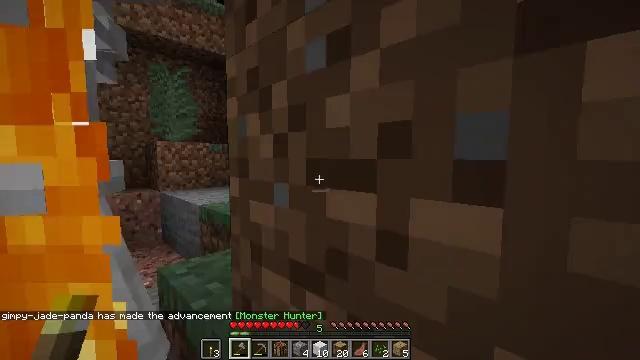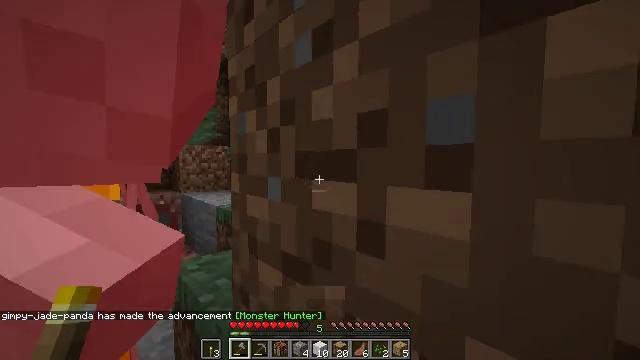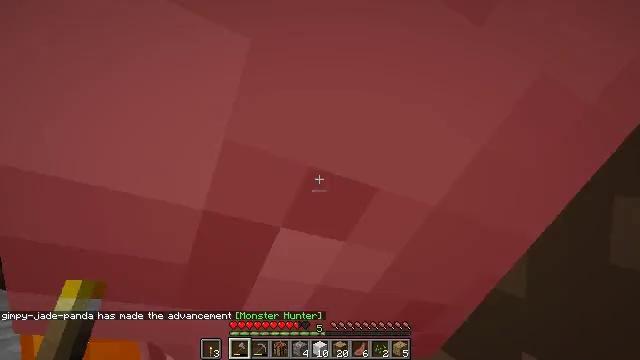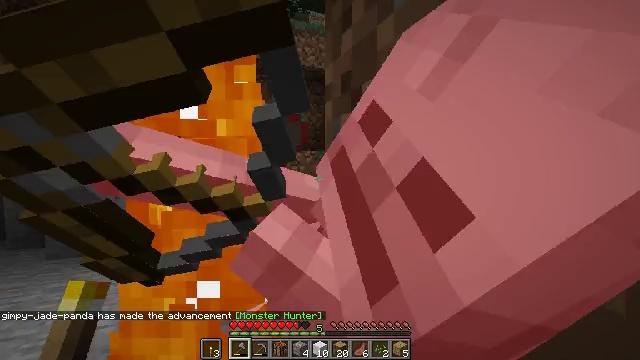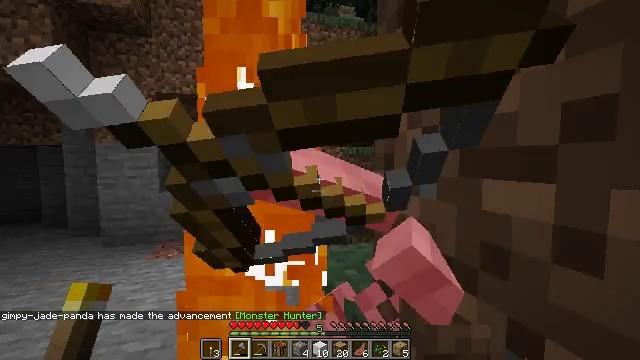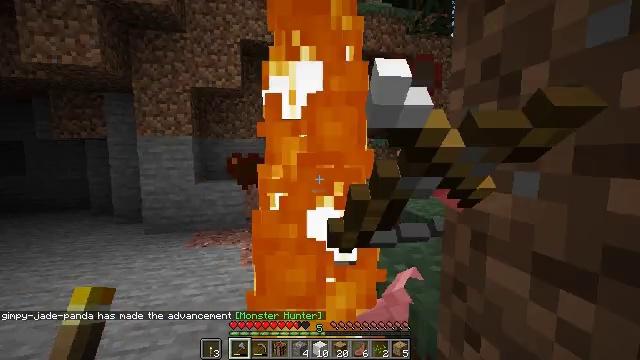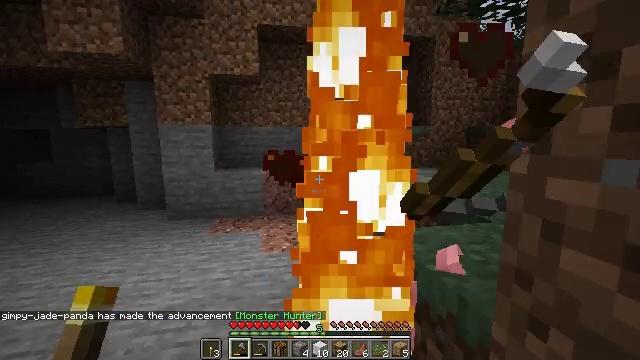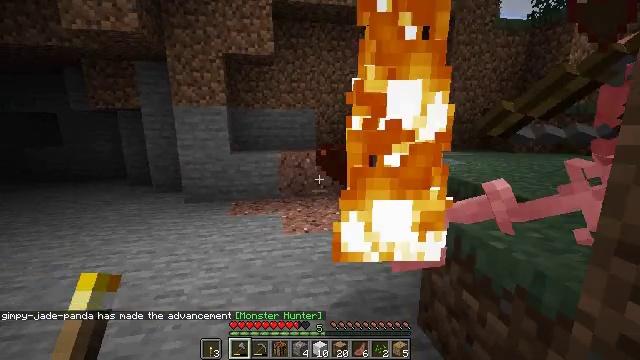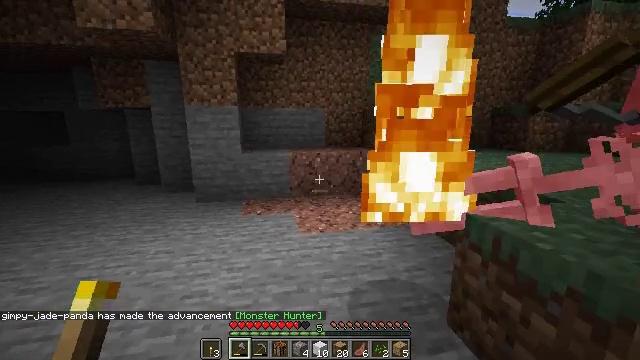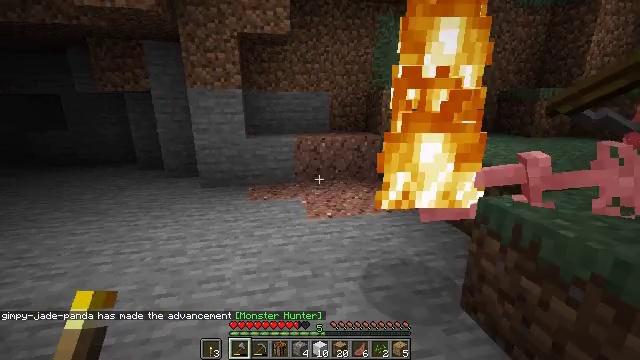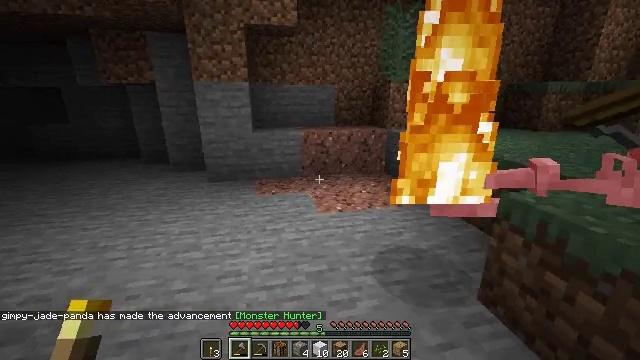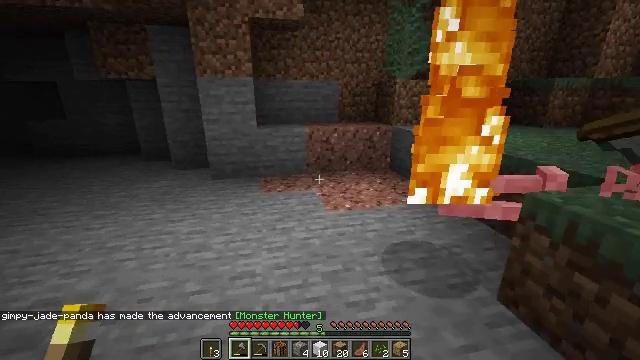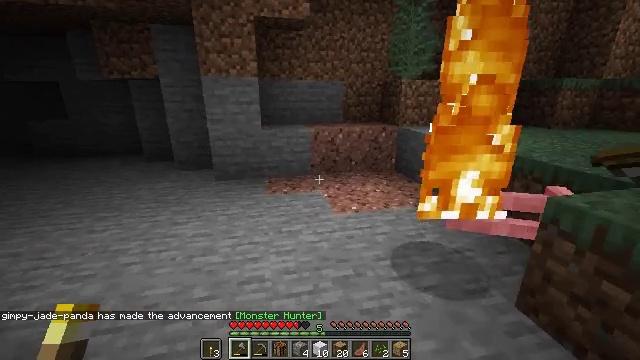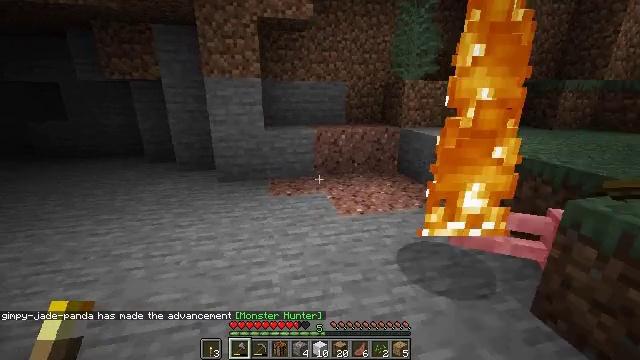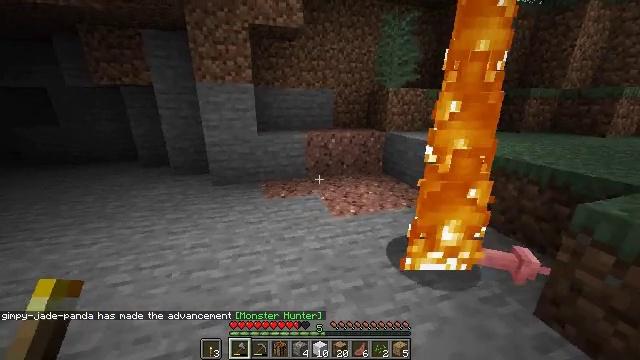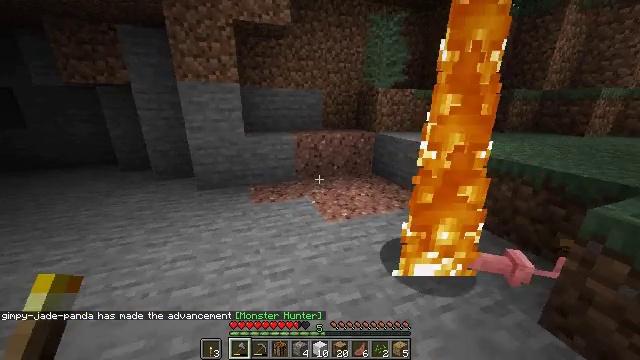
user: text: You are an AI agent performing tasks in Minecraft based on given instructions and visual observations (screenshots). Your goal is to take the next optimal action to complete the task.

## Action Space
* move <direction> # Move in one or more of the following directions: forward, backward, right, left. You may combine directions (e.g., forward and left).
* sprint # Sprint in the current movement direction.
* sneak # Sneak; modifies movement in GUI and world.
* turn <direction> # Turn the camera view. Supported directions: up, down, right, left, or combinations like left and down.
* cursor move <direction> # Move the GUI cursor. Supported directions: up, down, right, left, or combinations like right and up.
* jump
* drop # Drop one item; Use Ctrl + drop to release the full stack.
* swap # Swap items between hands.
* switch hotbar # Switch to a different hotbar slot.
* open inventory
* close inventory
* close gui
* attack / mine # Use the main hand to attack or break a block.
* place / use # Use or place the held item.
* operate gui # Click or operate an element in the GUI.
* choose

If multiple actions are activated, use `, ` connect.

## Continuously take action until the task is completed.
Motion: motion action
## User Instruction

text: Attack the large fern to gather it.
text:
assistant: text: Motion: turn left
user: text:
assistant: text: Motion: turn left
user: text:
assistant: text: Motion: move left, turn left
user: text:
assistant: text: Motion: move left, turn left
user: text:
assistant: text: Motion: move left, turn left and down
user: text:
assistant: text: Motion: move left, turn left and down
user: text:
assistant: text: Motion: move left, turn down, attack / mine
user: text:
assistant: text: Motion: move left, attack / mine
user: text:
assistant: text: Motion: move left, turn down, attack / mine
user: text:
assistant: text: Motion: move left, turn down
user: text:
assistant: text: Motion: move forward and move left
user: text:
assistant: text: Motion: move forward and move left, sprint
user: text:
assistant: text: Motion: move forward, sprint
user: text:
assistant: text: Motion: move forward, sprint, turn right
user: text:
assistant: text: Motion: move forward, sprint, turn right
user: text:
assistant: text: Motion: move forward, sprint
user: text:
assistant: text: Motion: move forward and move right, sprint
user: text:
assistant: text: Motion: move forward and move right, sprint
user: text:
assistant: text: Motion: move forward and move right, sprint
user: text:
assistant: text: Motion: move forward and move right, sprint, turn left and up
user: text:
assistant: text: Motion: move forward and move right, sprint, turn left
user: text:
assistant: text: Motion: move forward and move right, sprint, turn left and up
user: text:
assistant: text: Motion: move forward and move right, sprint, turn left
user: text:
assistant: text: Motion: move forward and move right, sprint, turn left
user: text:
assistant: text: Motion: move forward and move right, sprint, turn left
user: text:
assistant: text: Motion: move forward, sprint, turn left
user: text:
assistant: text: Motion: move forward, sprint
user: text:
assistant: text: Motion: move forward, sprint
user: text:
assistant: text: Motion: move forward, sprint
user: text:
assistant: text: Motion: move forward, sprint